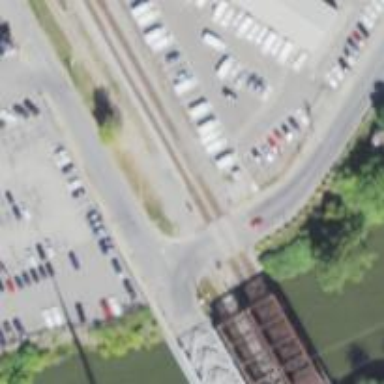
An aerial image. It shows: Railway crossing.